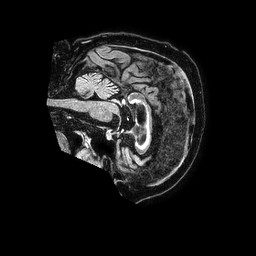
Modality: FLAIR
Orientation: sagittal
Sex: male
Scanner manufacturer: philips
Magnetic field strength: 1.5 T
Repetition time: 4.8 s
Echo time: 0.3 s